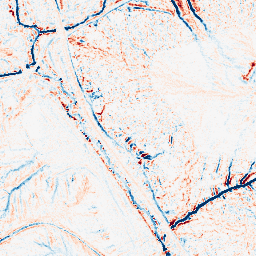
Category: edge_preserving
Decomposition family: median
Decomposition parameters: size: 7
Upsampling method: quadratic
Upsampling parameters: scale: 2
Upsampling scale: 2